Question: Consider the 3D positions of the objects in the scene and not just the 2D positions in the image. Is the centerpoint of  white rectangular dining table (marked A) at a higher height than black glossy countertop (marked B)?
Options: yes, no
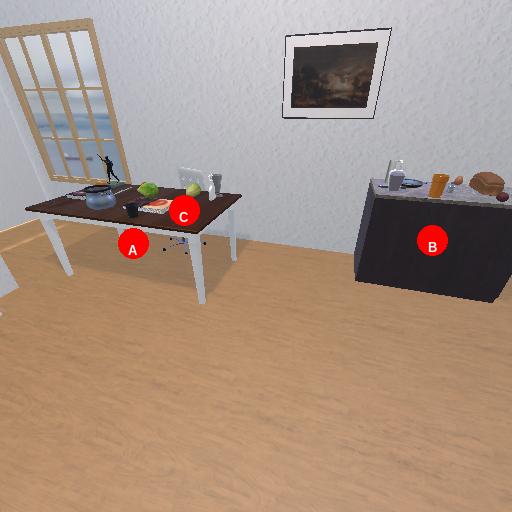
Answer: yes